Question: A have read a lot of method about the ways of binding enum to combobox. So now in .Net 4.5 it should be pretty ease. But my code dont work.
Dont really understand why.
xaml:
'''
<Window x:Class="SmartTrader.Windows.SyncOfflineDataWindow"
xmlns="http://schemas.microsoft.com/winfx/2006/xaml/presentation"
xmlns:x="http://schemas.microsoft.com/winfx/2006/xaml"
Title="SyncOfflineDataWindow" Height="300" Width="300">
<Grid>
<StackPanel>
<ComboBox ItemsSource="{Binding StrategyTypes}" SelectedItem="{Binding StrategyType}" />
<Button Width="150" Margin="5" Padding="5" Click="Button_Click">Save</Button>
</StackPanel>
</Grid>
'''
xaml.cs backend
'''
namespace SmartTrader.Windows
{
/// <summary>
/// Interaction logic for SyncOfflineDataWindow.xaml
/// </summary>
public partial class SyncOfflineDataWindow : Window
{
public SyncOfflineDataWindow(IPosition position, ContractType type)
{
DataContext = new ObservablePosition(position);
InitializeComponent();
}
private void Button_Click(object sender, RoutedEventArgs e)
{
}
}
}
'''
View Model:
'''
namespace SmartTrader.Entity
{
public class ObservablePosition : NotifyPropertyChanged, IPosition
{
public IEnumerable<StrategyType> StrategyTypes =
Enum.GetValues(typeof (StrategyType)).Cast<StrategyType>();
public ObservablePosition(IPosition position)
{
Strategy = position.Strategy;
}
private StrategyType _strategyType = StrategyType.None;
public StrategyType Strategy
{
get { return _strategyType; }
set
{
_strategyType = value;
OnPropertyChanged();
}
}
}
}
'''
StrategyType is enum.
All i have got it is empty dropdown list
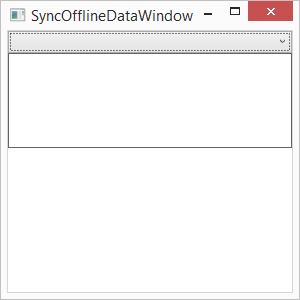
Answer: You are trying to bind to a private variable, instead, your enum should be exposed as a 'Property'.
'''
public IEnumerable<StrategyTypes> StrategyTypes
{
get
{
return Enum.GetValues(typeof(StrategyType)).Cast<StrategyType>();
}
}
'''
Also, Discosultan has already solved another problem for you.